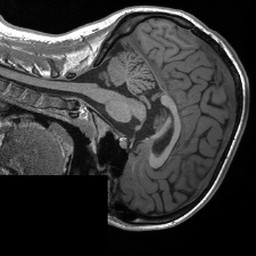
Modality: T1w
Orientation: sagittal
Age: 21
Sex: female